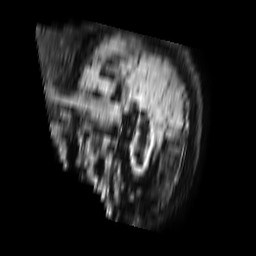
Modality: FLAIR
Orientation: sagittal
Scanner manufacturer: philips
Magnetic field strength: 1.5 T
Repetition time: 6 s
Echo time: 0.103 s